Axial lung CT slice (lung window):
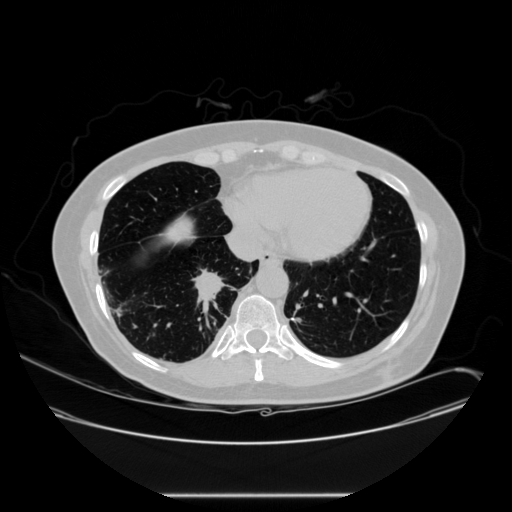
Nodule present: yes
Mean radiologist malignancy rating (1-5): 5